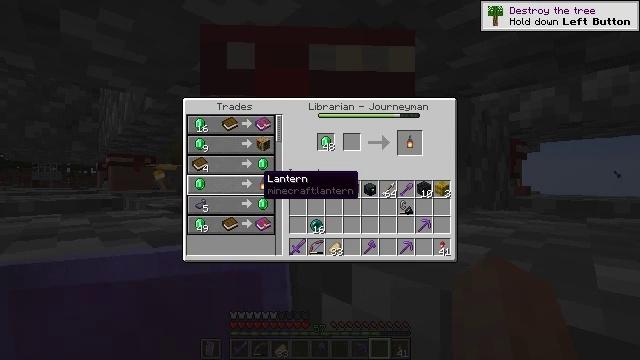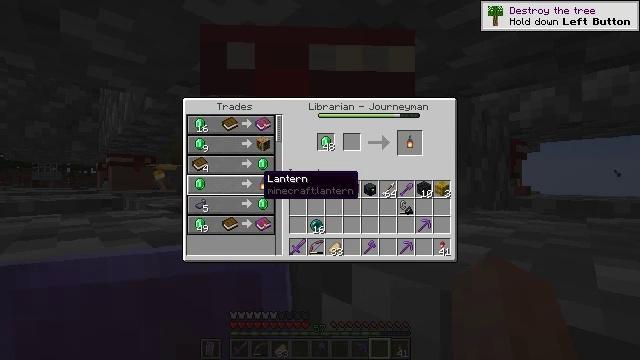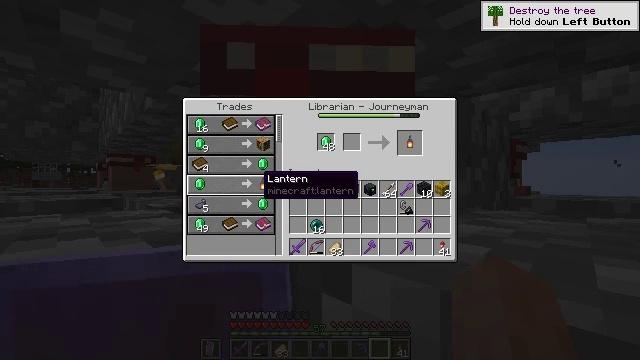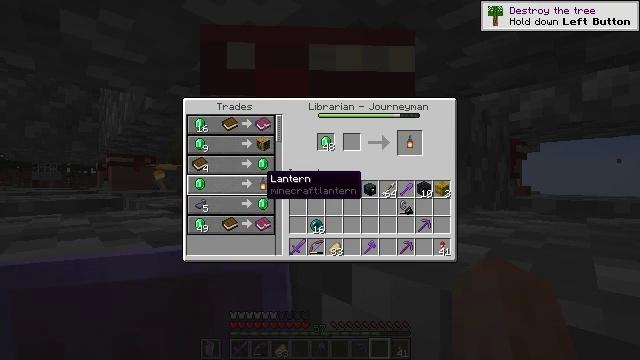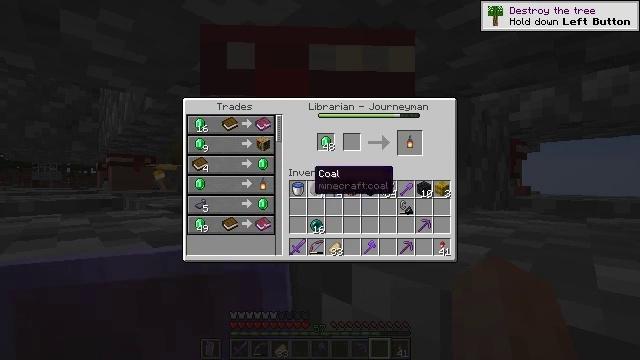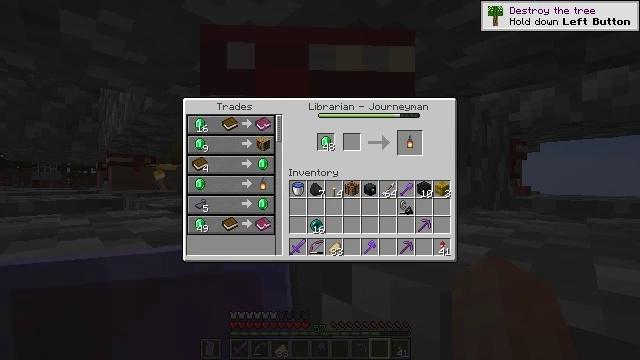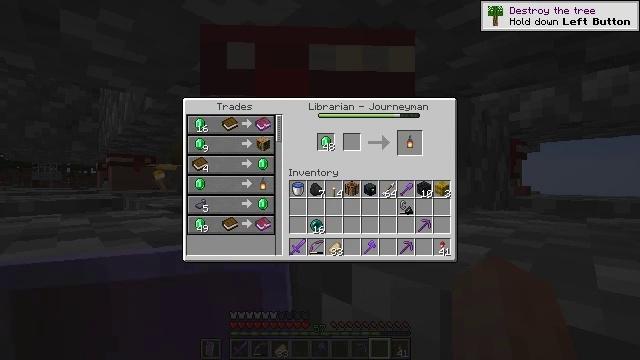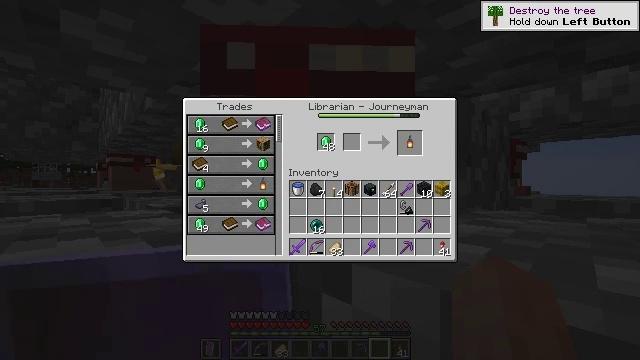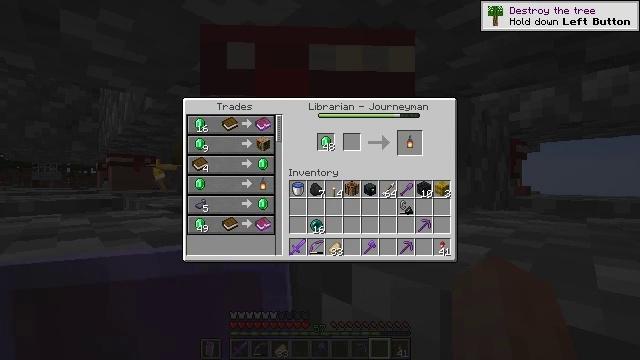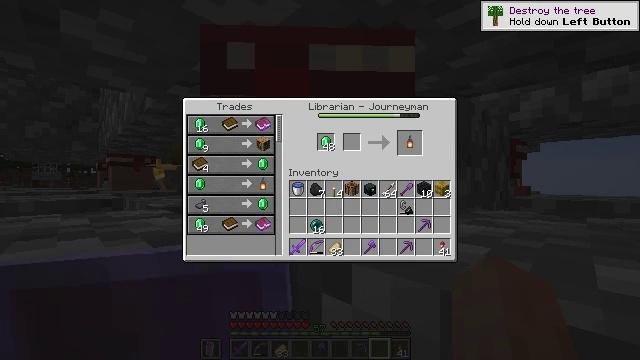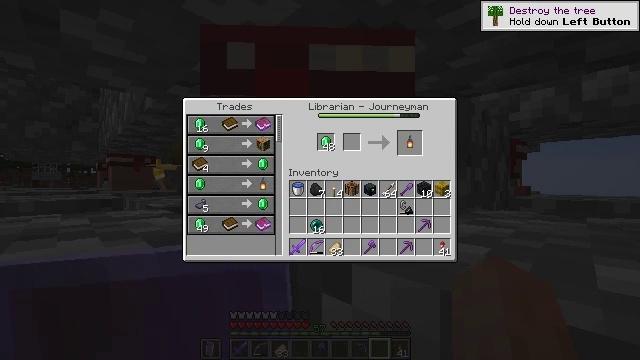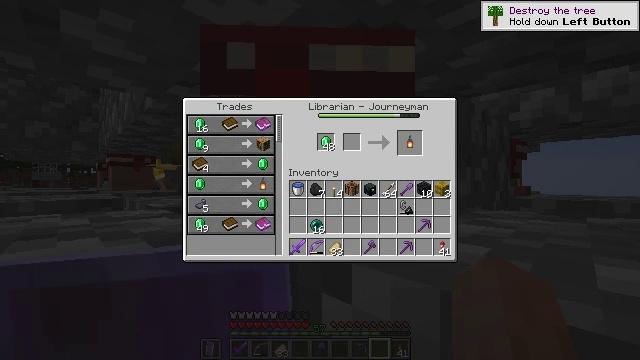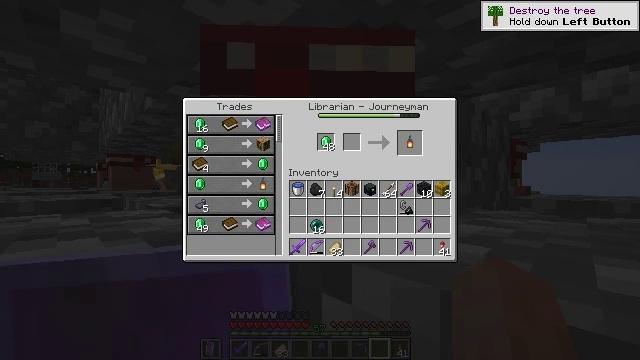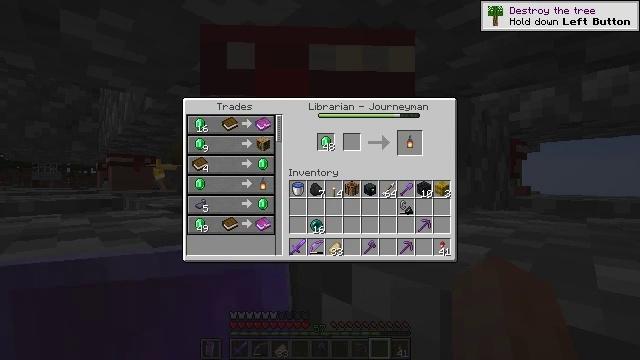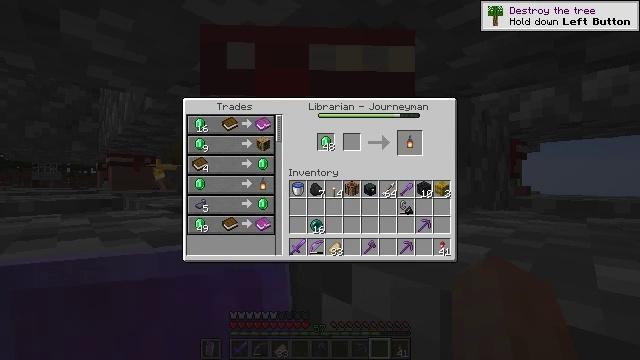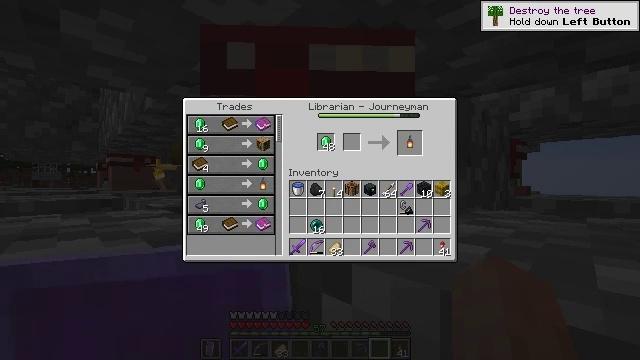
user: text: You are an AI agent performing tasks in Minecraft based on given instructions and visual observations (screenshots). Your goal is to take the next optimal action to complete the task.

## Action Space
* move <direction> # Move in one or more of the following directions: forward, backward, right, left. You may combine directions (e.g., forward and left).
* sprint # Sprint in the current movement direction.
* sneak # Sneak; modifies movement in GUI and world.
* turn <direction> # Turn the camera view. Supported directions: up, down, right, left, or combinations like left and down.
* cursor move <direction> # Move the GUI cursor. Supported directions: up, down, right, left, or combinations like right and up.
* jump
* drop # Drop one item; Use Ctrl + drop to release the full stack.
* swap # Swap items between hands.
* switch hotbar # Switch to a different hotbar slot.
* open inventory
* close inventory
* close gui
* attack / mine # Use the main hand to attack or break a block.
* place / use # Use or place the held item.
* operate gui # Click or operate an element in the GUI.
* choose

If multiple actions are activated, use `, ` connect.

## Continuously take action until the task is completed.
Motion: motion action
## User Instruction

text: Create a lantern at the crafting table.
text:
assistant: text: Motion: no_op
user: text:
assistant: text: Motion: no_op
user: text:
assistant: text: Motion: no_op
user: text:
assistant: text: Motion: turn right
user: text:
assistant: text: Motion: turn right and up
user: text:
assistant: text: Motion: turn right
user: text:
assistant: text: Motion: no_op
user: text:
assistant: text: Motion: no_op
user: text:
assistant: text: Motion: no_op
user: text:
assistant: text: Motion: turn right
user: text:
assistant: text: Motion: turn up
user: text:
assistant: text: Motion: turn up
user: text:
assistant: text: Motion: no_op
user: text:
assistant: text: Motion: no_op
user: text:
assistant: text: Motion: no_op
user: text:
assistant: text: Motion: no_op
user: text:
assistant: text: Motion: no_op
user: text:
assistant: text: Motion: no_op
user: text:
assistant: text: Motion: no_op
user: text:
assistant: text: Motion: no_op
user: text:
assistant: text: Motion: no_op
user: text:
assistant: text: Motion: no_op
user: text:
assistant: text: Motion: no_op
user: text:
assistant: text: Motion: attack / mine
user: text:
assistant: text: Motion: attack / mine
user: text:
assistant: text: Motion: attack / mine
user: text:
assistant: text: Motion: attack / mine
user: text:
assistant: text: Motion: no_op
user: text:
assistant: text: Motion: no_op
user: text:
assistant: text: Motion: no_op